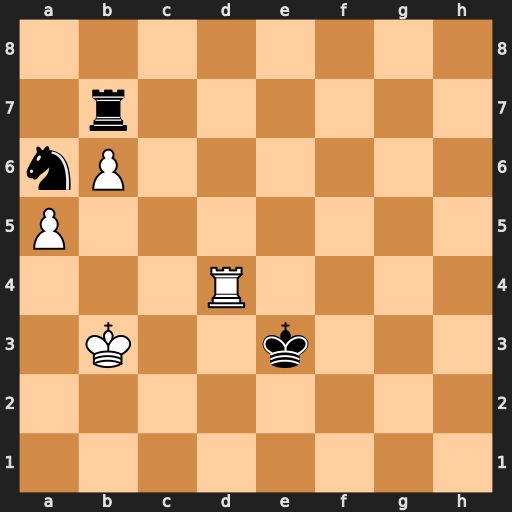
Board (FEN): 8/1r6/nP6/P7/3R4/1K2k3/8/8
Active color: w
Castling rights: -
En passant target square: -
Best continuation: Rd8 Rg7 Ra8 Nc5+ Kc4